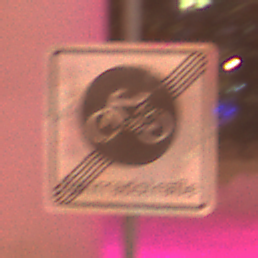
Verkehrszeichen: EndeFahrradstrasse
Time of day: Night
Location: Outdoor (Urban)
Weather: Overcast
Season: Winter
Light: Artificial